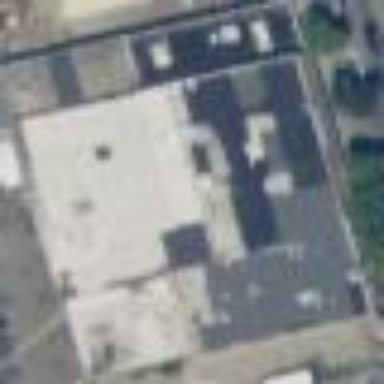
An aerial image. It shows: Commercial building.